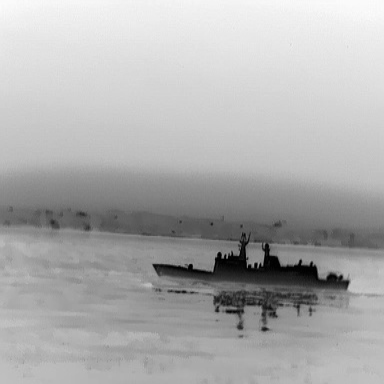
There is a warship in the infrared image.